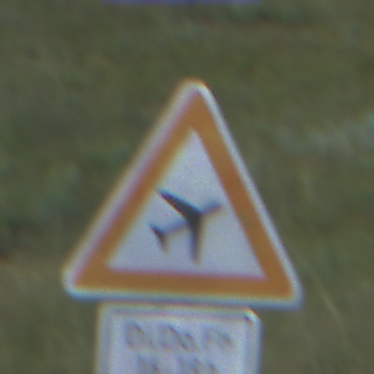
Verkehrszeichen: FlugbetriebLinks
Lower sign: ZeitangabenMitBeschraenkungAufWochentage3
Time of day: Night
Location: Outdoor (Nature)
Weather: PartlyCloudy
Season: NotSpecified
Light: Natural